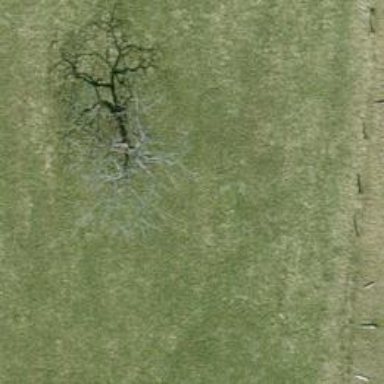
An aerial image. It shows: Single tag "natural: tree."